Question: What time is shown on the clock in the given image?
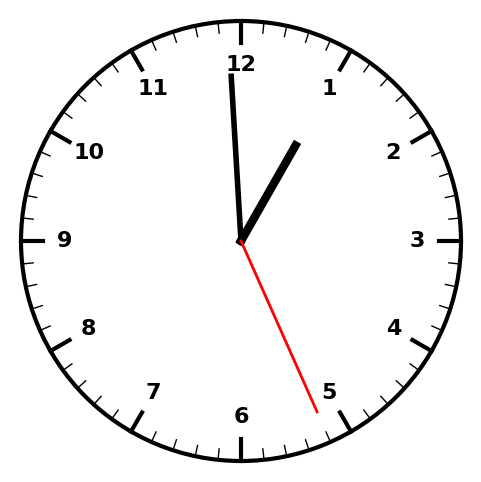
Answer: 12:59:26